Question: I need to create a DOT graph on the basis of the following XML:
'''
<layout-structure>
<layout-root id="layout-root">
<layout-chunk id="header-text">
<layout-leaf xref="lay-1.01"/>
<layout-leaf xref="lay-1.02"/>
</layout-chunk>
<layout-leaf xref="lay-1.03"/>
</layout-root>
</layout-structure>
'''
I want to use DOT to visualize the dependencies between the different and elements, which are identified using either or attributes, depending on the element type.
The result I want is given below in DOT:
'''
graph "layout-root" {
"layout-root" -- "header-text";
"header-text" -- "lay-1.01";
"header-text" -- "lay-1.02";
"layout-root" -- "lay-1.03";
}
'''
Which would result in this visualized graph:

What would be the best way to use XQuery to parse element for and elements and their possible children, and returning the and attributes to be used in the DOT graph?
I am a complete newbie in XQuery and have tried various approaches; I think I need to concatenate the and values in each element, in order to produce the required markup for DOT.
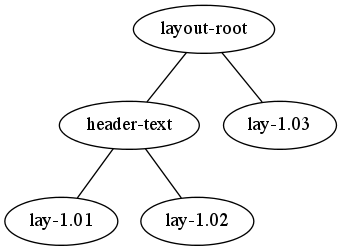
Answer: The following query may help (tested with BaseX and Saxon):
'''
declare variable $nl := '
';
declare function local:ref($root) {
string-join((
for $c in $root/layout-chunk
return (
concat(' "', $root/@id, '" -- "', $c/@id, '";', $nl),
local:ref($c)
),
local:leaf($root)), "")
};
declare function local:leaf($root) {
for $c in $root/layout-leaf
return concat(' "', $root/@id, '" -- "', $c/@xref, '";', $nl)
};
(: Alternative: let $doc := doc("doc.xml") :)
let $doc := document {
<layout-structure>
<layout-root id="layout-root">
<layout-chunk id="header-text">
<layout-leaf xref="lay-1.01"/>
<layout-leaf xref="lay-1.02"/>
</layout-chunk>
<layout-leaf xref="lay-1.03"/>
</layout-root>
</layout-structure> }
let $root := $doc/layout-structure/*
return concat(
'graph "', $root/name(), '" { ' , $nl,
local:ref($root),
'}')
'''